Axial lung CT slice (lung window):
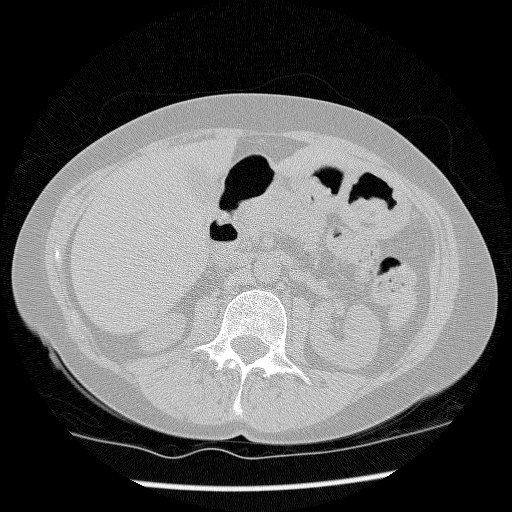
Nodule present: no